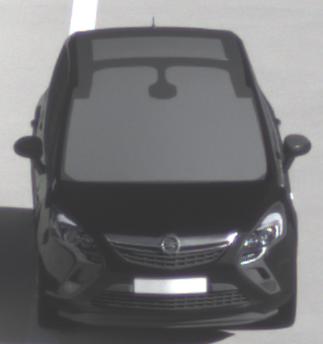
Make: Opel
Model: Zafira Tourer 1.8
Detailed model: Zafira (C) Tourer
Model produced from: 2012/01
Model produced until: 2015/06
Doors: 5
Color: black
Road condition: dry road
Daytime: morning or afternoon
Contrast: high contrast